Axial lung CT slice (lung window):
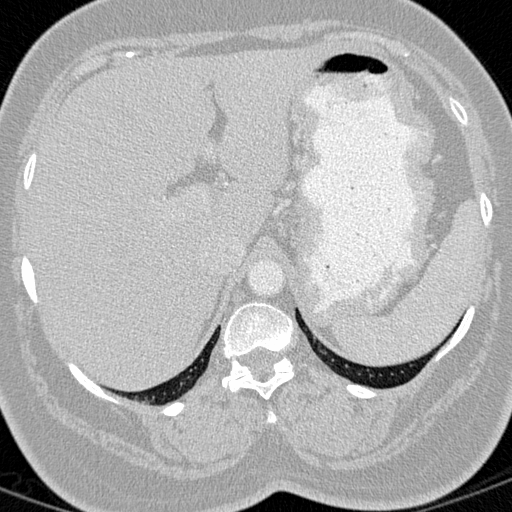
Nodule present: no